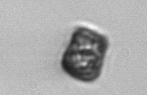
Label: Thalassiosira